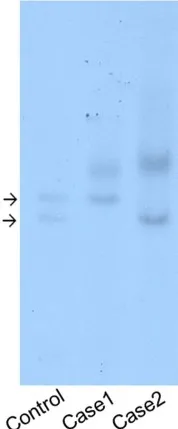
Southern blot analysis of the patients' genomic DNA samples digested with EcoRI (A) Lane 1, genomic DNA from a control individual with an EcoRI polymorphism in one allele. Lane 2, case 1. Lane 3, case 2.
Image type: pathology (immunostaining)